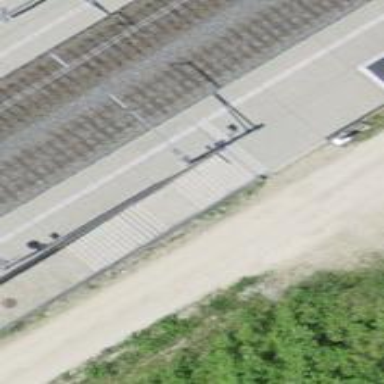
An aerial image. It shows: Set of steps on the road.